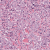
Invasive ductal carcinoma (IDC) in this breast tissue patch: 1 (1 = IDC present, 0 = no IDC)